Field crop: tomato
Growth stage: 2
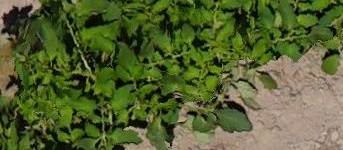
Species: tomato